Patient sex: M
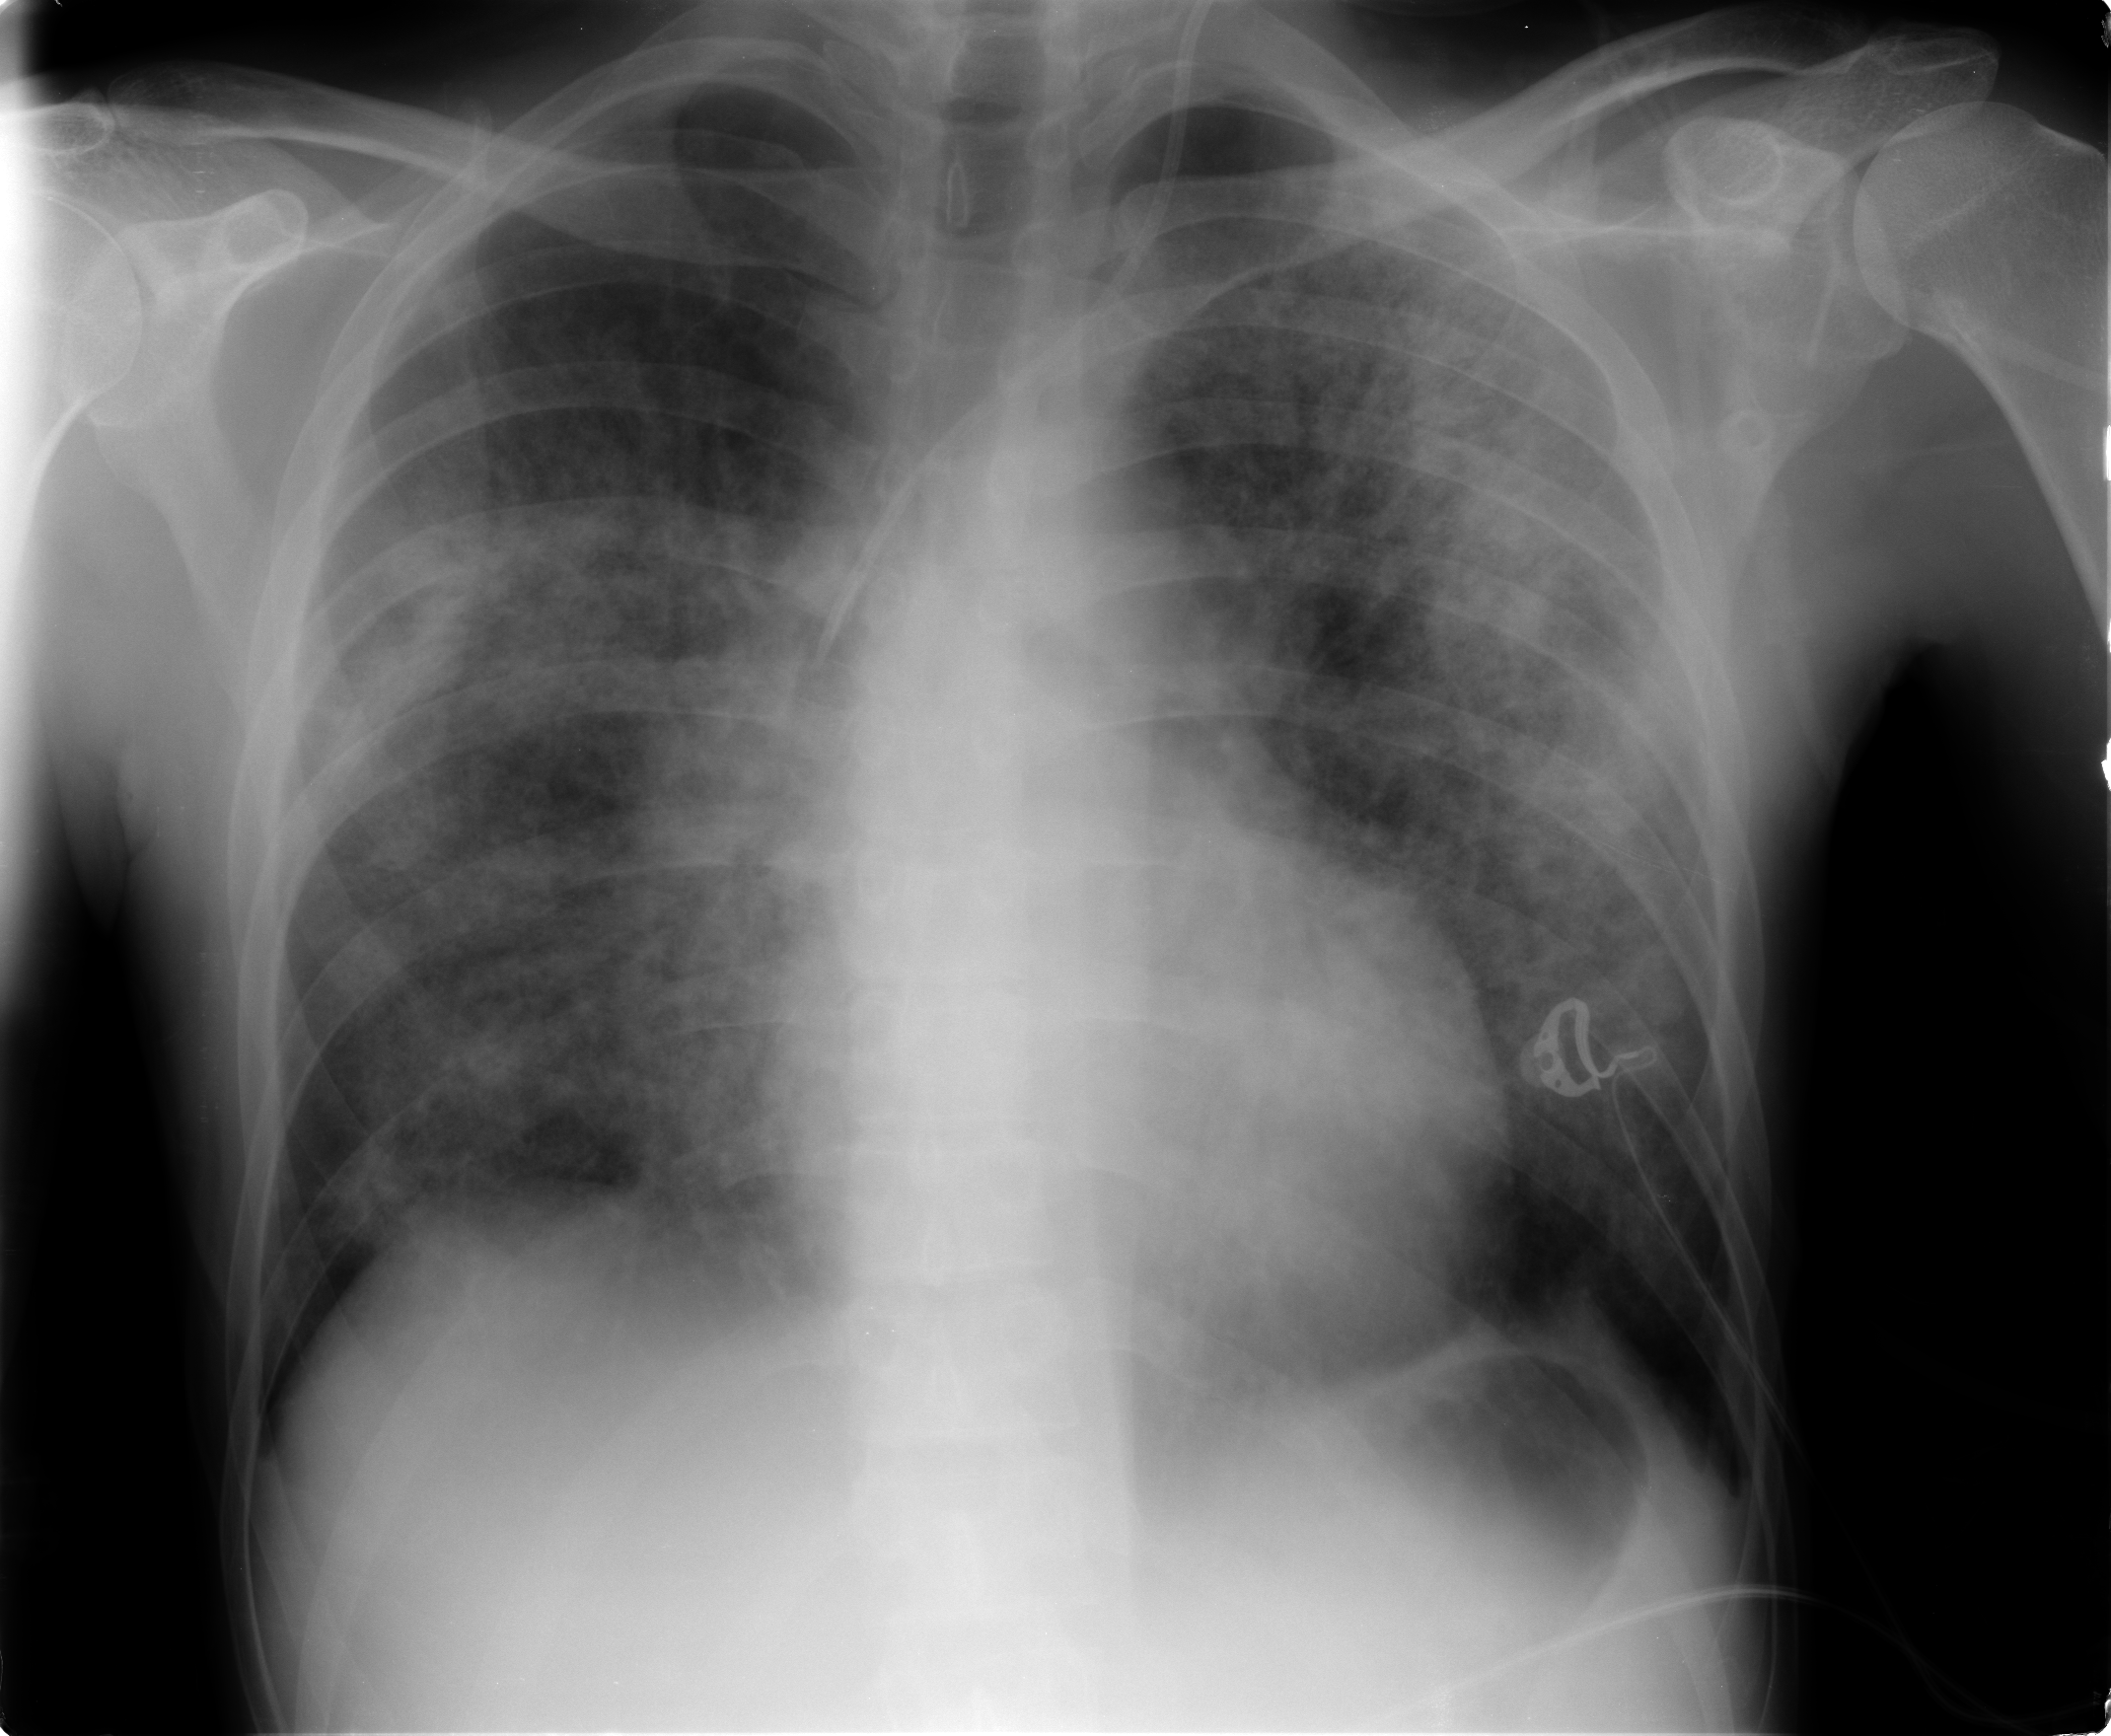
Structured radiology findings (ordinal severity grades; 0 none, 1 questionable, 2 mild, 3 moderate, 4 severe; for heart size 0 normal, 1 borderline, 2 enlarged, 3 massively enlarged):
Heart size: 0
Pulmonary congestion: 0
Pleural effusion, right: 0
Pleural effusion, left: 0
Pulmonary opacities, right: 3
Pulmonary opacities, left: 3
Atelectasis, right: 2
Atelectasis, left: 2